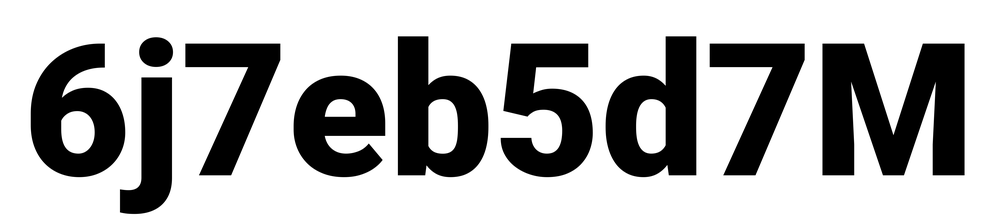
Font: Roboto_Black